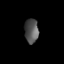
Tissue: lung
Cell type: Endothelial cells
Senescence score: 0.5673
Nuclear area (px): 332
Mean DAPI intensity: 83.142